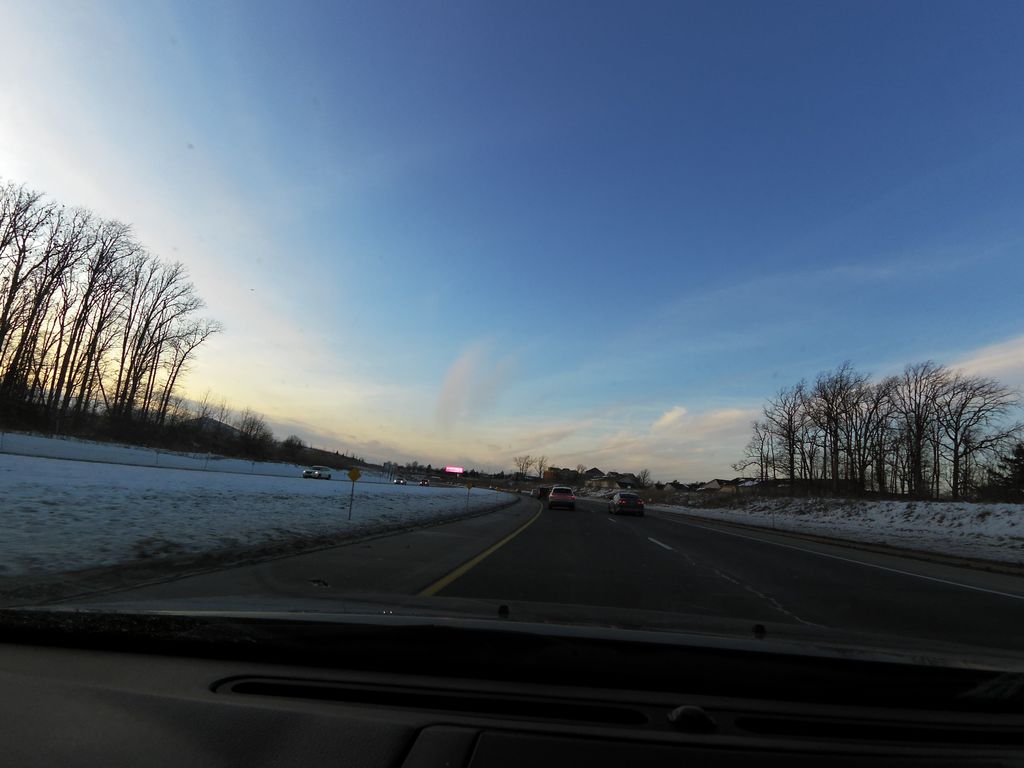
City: hamilton